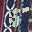
Label: 5